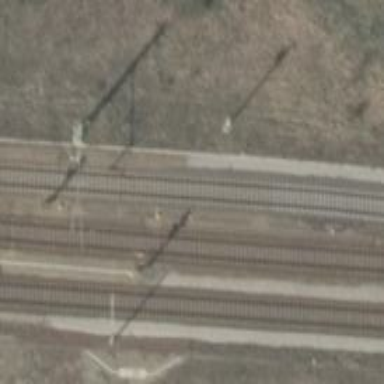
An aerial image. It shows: Rail siding with electrified contact lines for trains.